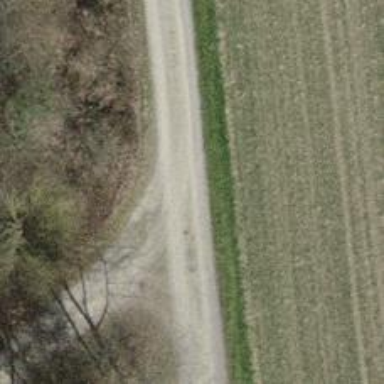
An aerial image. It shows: Track with grade2 tracktype.